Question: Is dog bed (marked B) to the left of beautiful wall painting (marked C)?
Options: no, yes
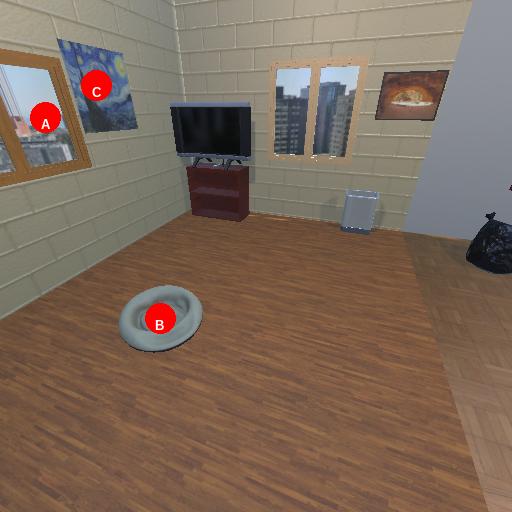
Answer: no